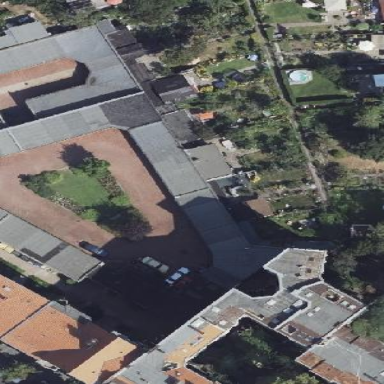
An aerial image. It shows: Part of building is shown in the image.